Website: home-depot
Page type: receipt
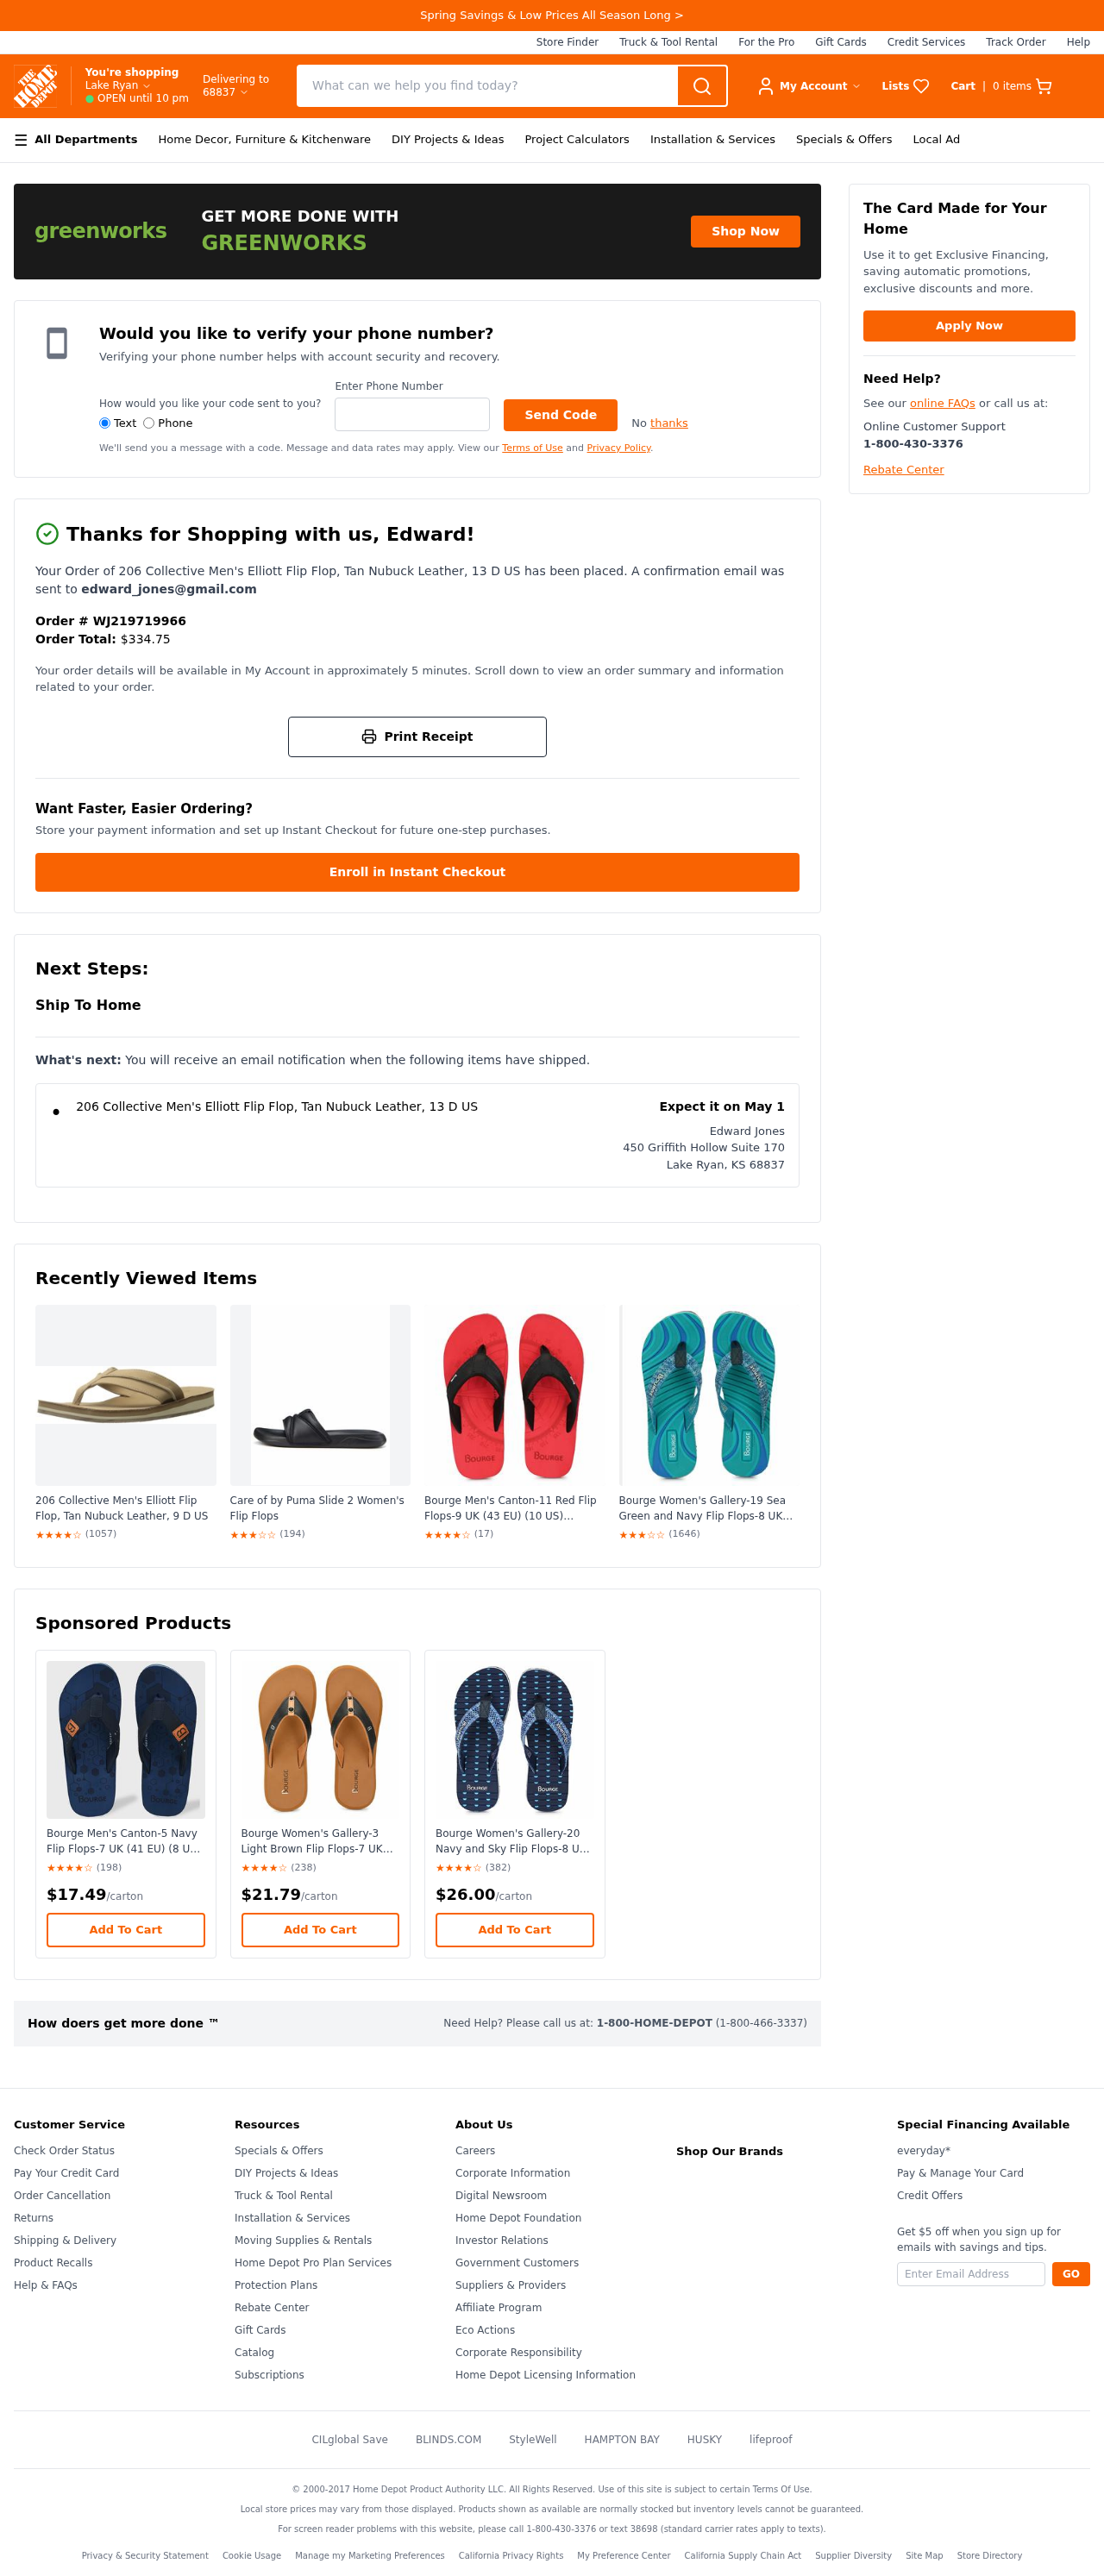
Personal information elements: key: PII_CITY
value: Lake Ryan
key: PII_CITY_STATE_ZIP
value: Lake Ryan, KS 68837
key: PII_EMAIL
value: edward_jones@gmail.com
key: PII_FIRSTNAME
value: Edward
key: PII_FULLNAME
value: Edward Jones
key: PII_PHONE
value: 7417885298
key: PII_POSTCODE
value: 68837
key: PII_STREET
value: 450 Griffith Hollow Suite 170
Product elements: key: PRODUCT1_NAME
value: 206 Collective Men's Elliott Flip Flop, Tan Nubuck Leather, 13 D US
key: PRODUCT2_NAME
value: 206 Collective Men's Elliott Flip Flop, Tan Nubuck Leather, 9 D US
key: PRODUCT2_RATING
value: ★★★★☆
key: PRODUCT2_NUM_RATINGS
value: (1057)
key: PRODUCT3_NAME
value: Care of by Puma Slide 2 Women's Flip Flops
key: PRODUCT3_RATING
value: ★★★☆☆
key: PRODUCT3_NUM_RATINGS
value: (194)
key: PRODUCT4_NAME
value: Bourge Men's Canton-11 Red Flip Flops-9 UK (43 EU) (10 US) (Canton-11-09)
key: PRODUCT4_RATING
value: ★★★★☆
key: PRODUCT4_NUM_RATINGS
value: (17)
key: PRODUCT5_NAME
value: Bourge Women's Gallery-19 Sea Green and Navy Flip Flops-8 UK (40 EU) (9 US) (Gallery-19-08)
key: PRODUCT5_RATING
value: ★★★☆☆
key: PRODUCT5_NUM_RATINGS
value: (1646)
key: PRODUCT6_NAME
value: Bourge Men's Canton-5 Navy Flip Flops-7 UK (41 EU) (8 US) (Canton-5-07)
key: PRODUCT6_RATING
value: ★★★★☆
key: PRODUCT6_NUM_RATINGS
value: (198)
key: PRODUCT6_PRICE
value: $17.49
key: PRODUCT7_NAME
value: Bourge Women's Gallery-3 Light Brown Flip Flops-7 UK (39 EU) (8 US) (Gallery-3-07)
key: PRODUCT7_RATING
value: ★★★★☆
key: PRODUCT7_NUM_RATINGS
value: (238)
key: PRODUCT7_PRICE
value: $21.79
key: PRODUCT8_NAME
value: Bourge Women's Gallery-20 Navy and Sky Flip Flops-8 UK (40 EU) (9 US) (Gallery-20-08)
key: PRODUCT8_RATING
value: ★★★★☆
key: PRODUCT8_NUM_RATINGS
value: (382)
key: PRODUCT8_PRICE
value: $26.00
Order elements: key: ORDER_NUM_ITEMS
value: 0
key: ORDER_ID
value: WJ219719966
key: ORDER_TOTAL
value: $334.75
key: ORDER_DELIVERY_DATE
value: Expect it on May 1